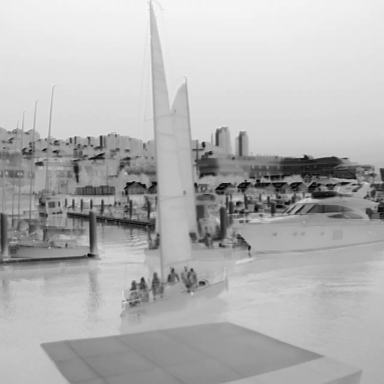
There are three sailboats in the infrared image.